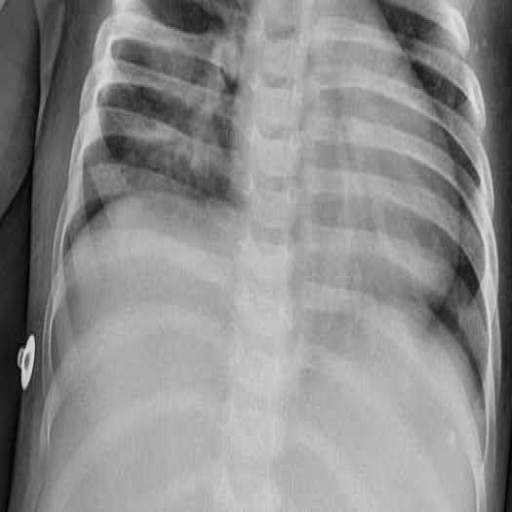
Finding: PNEUMONIA